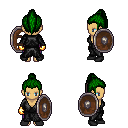
a pixel art fantasy rpg character, female body template, human, tanned skin, gray robe, magenta pants, green long topknot hairstyle, gold gloves, black shoes, shield, four views (front, back, left, right), 2x2 character sprite sheet, small pixel art, hard edges, no anti-aliasing